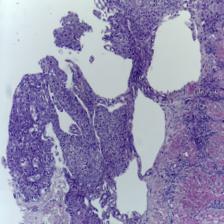
Diagnosis: OSCC